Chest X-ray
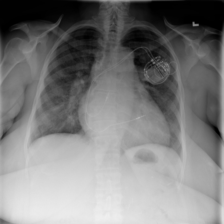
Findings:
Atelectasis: negative
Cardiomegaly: negative
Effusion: negative
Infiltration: positive
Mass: negative
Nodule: negative
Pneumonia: negative
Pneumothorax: negative
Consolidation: negative
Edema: negative
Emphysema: negative
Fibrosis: negative
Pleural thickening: negative
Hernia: negative